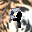
Label: 9